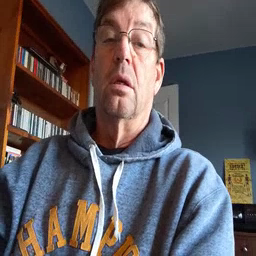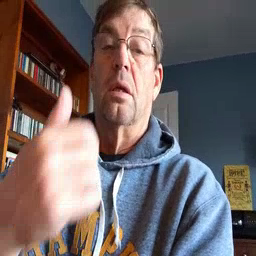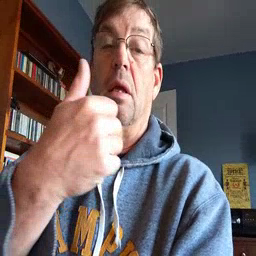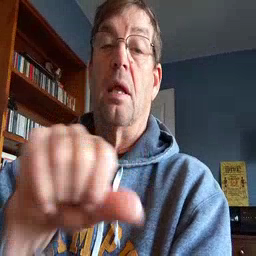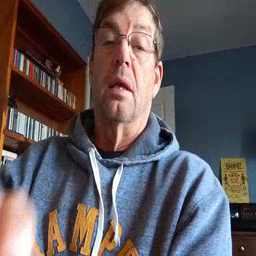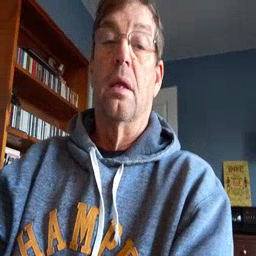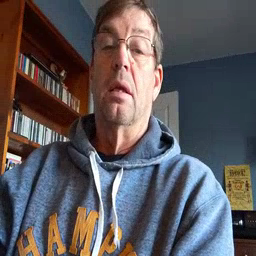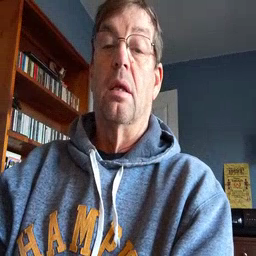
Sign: any